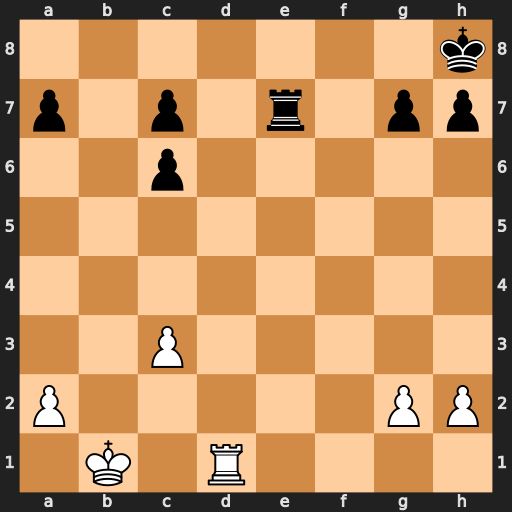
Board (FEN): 7k/p1p1r1pp/2p5/8/8/2P5/P5PP/1K1R4
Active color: w
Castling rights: -
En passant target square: -
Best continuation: Rd8+ Re8 Rxe8#